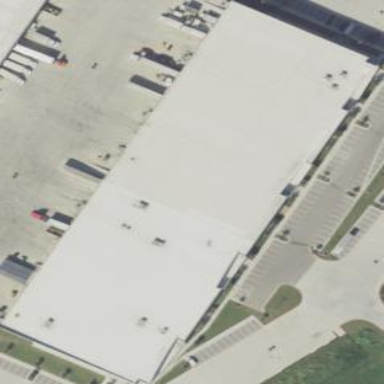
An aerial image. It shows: Warehouse building.